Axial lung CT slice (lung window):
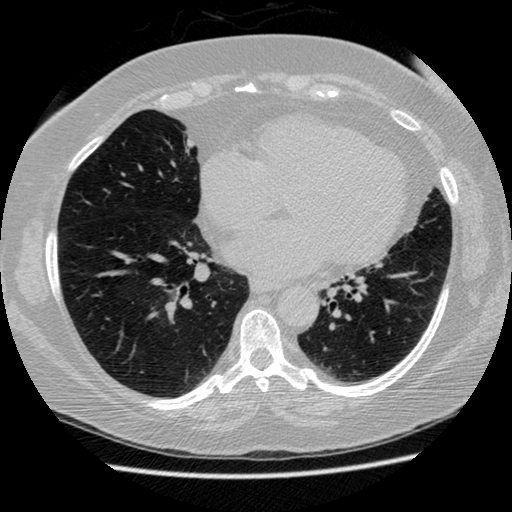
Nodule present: no